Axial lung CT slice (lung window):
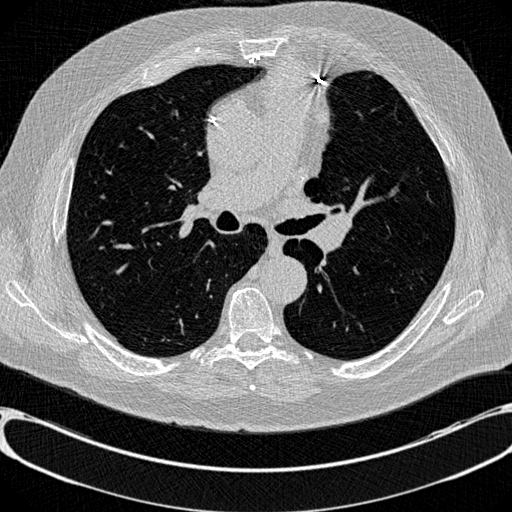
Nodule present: no